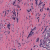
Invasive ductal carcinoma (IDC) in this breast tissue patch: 1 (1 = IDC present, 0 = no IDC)